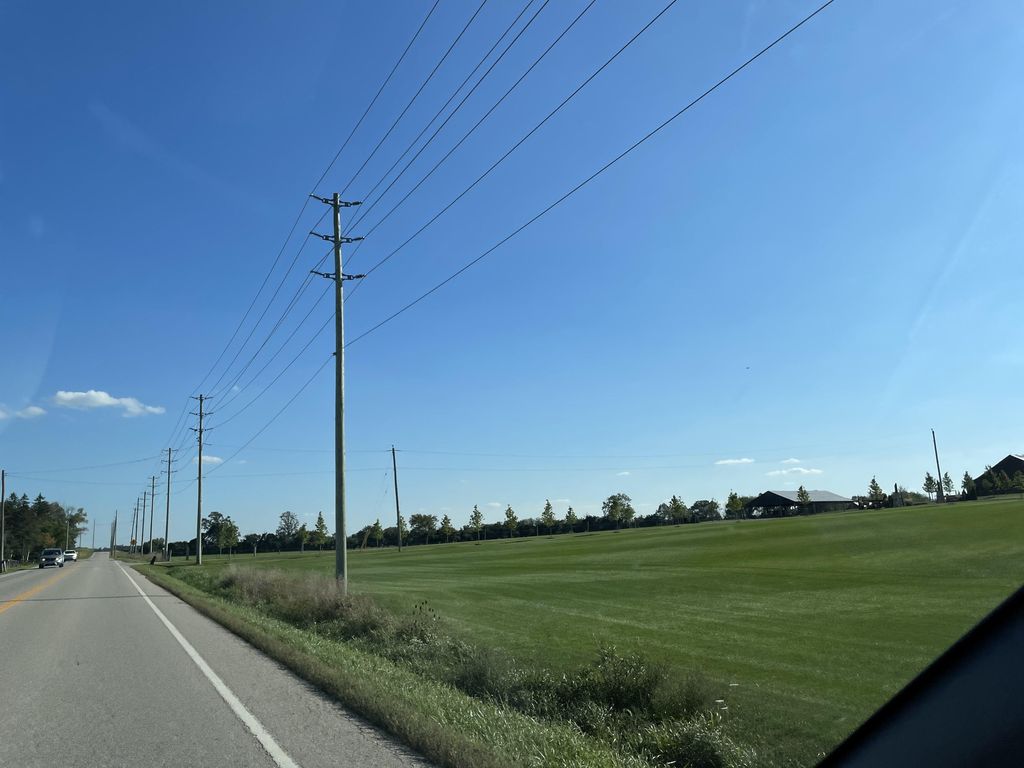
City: kitchener-waterloo